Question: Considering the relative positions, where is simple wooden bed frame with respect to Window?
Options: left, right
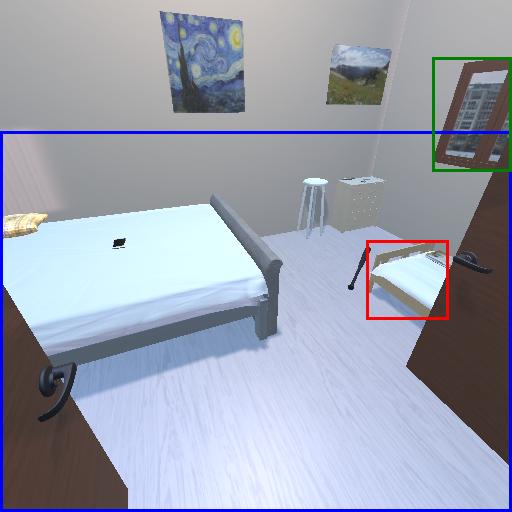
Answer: left